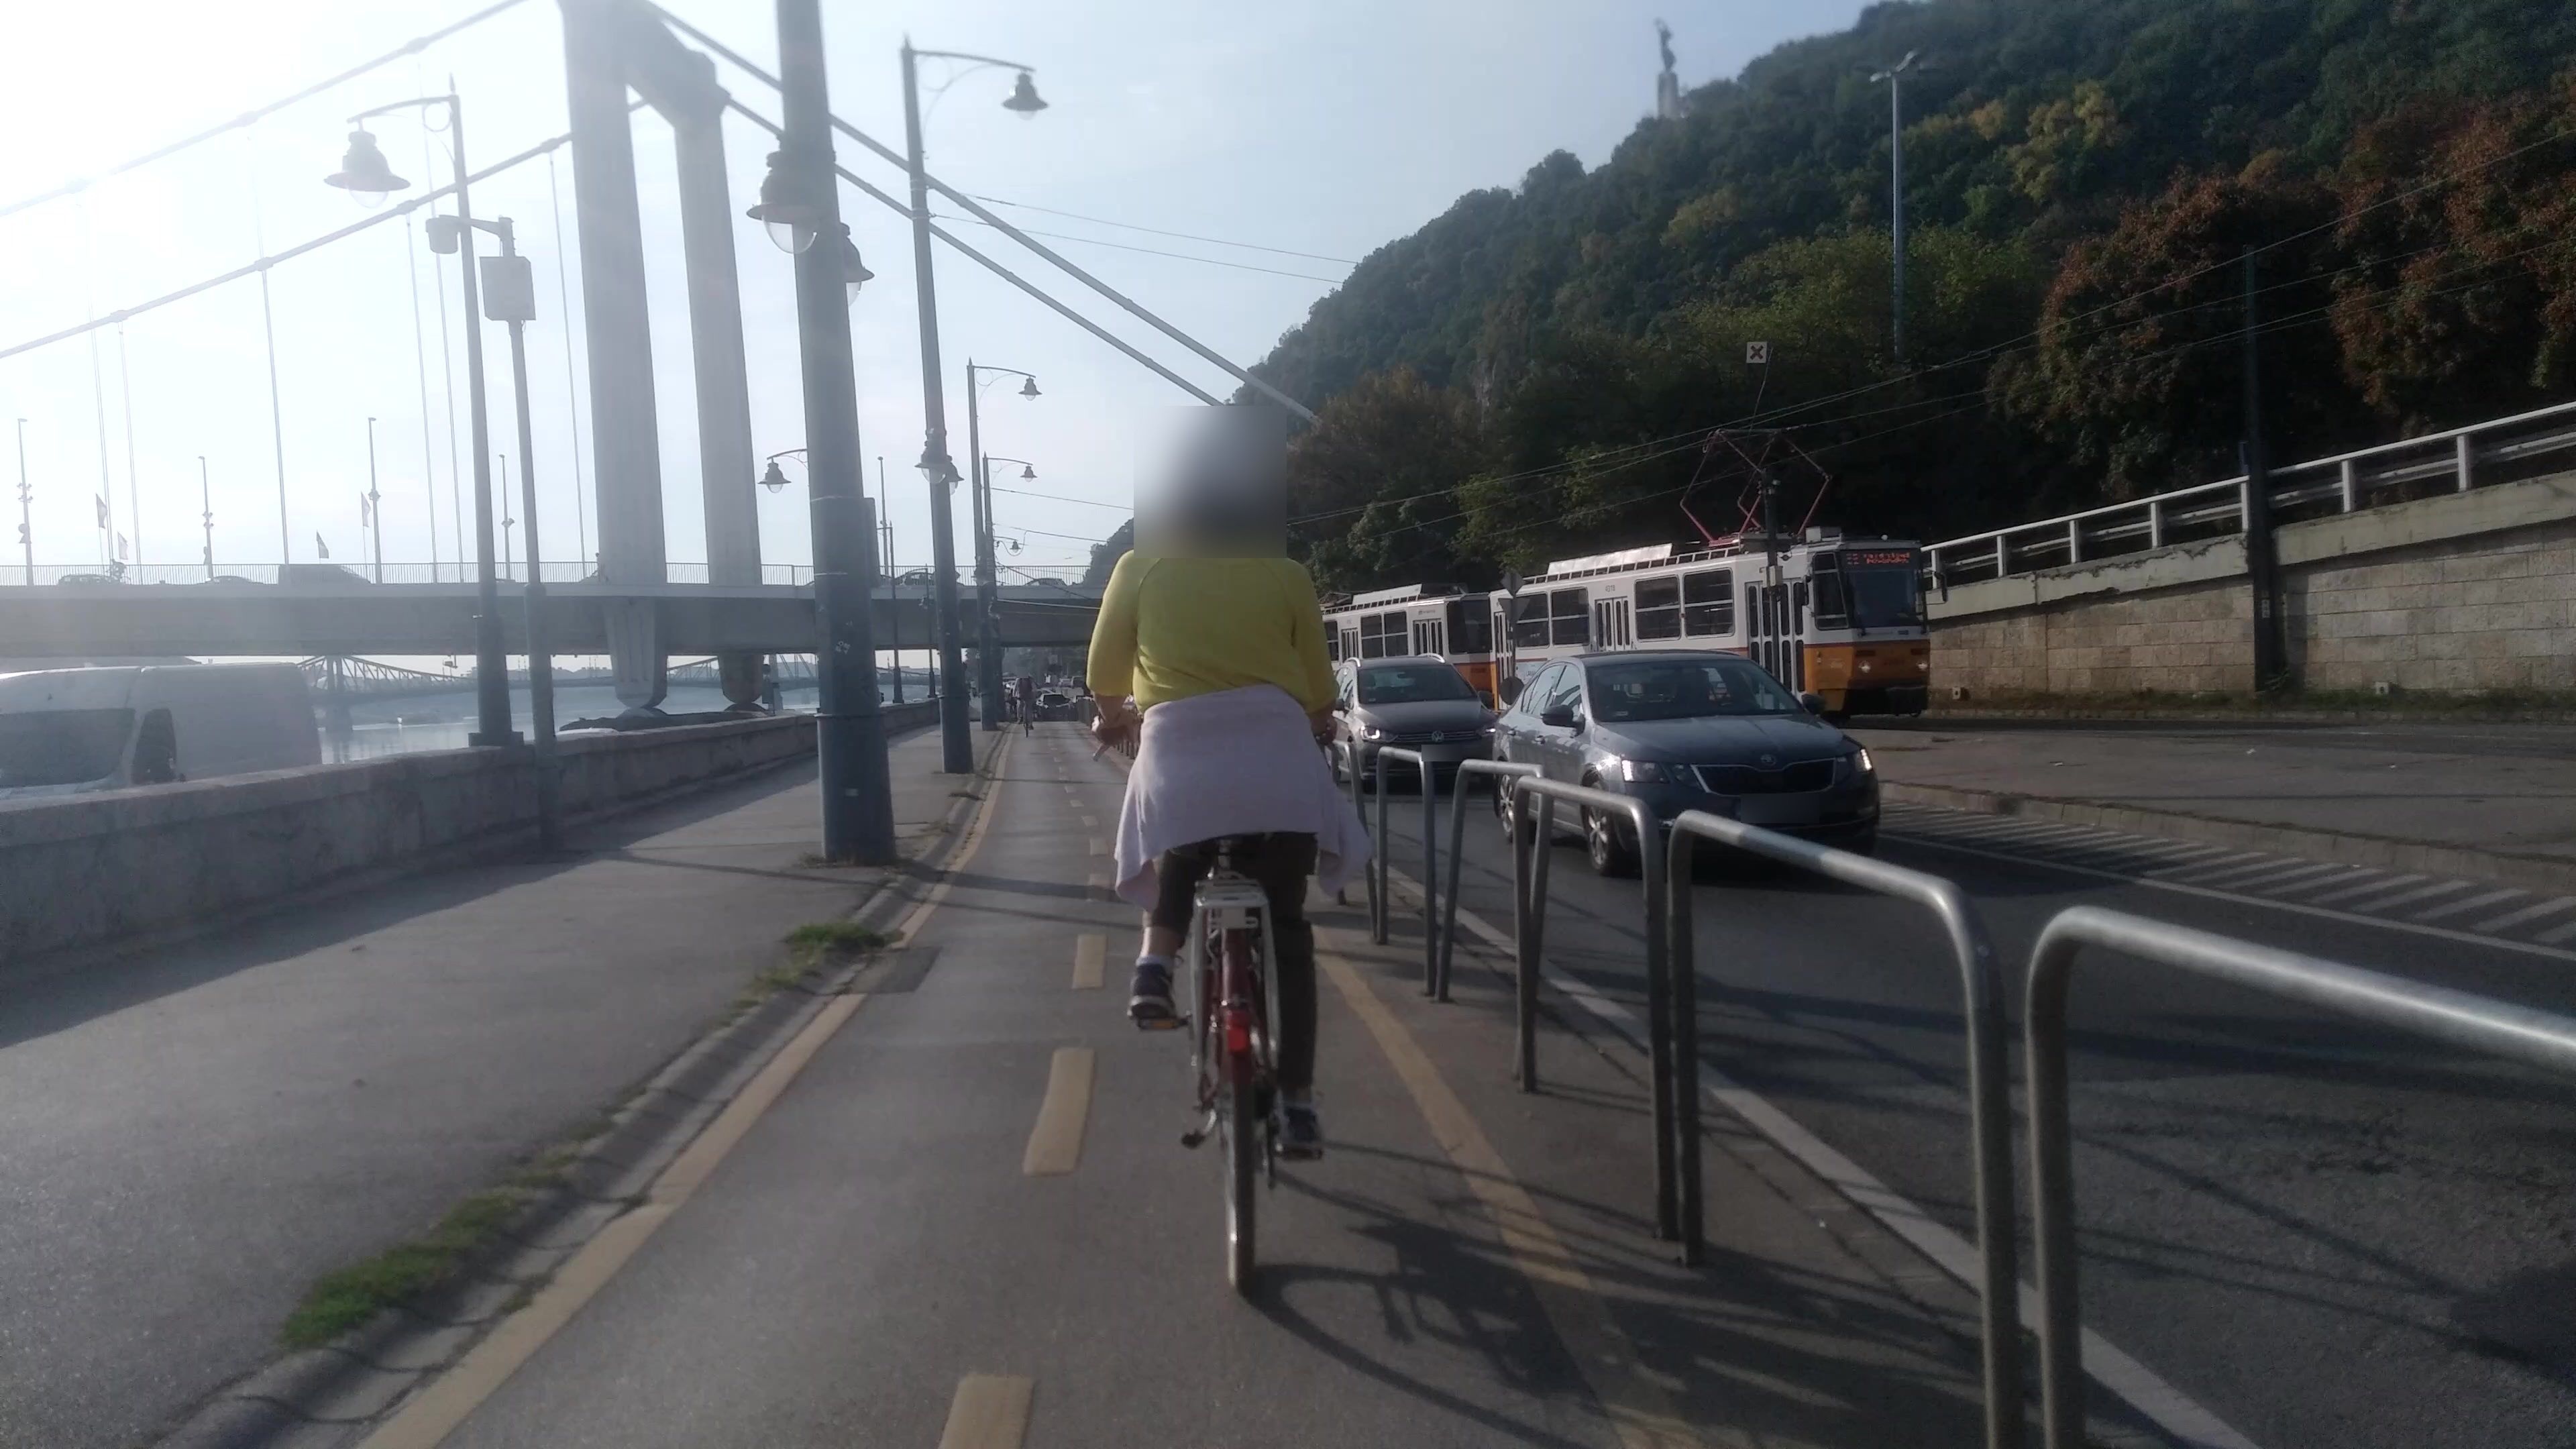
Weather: clear
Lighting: day
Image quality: good
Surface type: cycling surface
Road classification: footway, cycleway
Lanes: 1
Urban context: urban centre
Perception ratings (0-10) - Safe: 1.45, Lively: 6.93, Beautiful: 4.93, Boring: 5.51, Depressing: 1.77, Wealthy: 1.29